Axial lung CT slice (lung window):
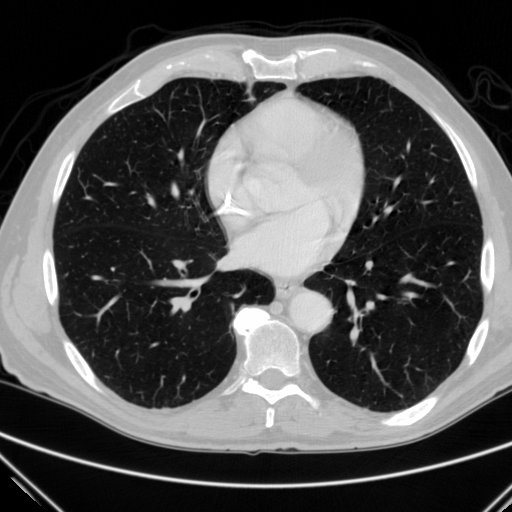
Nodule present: no